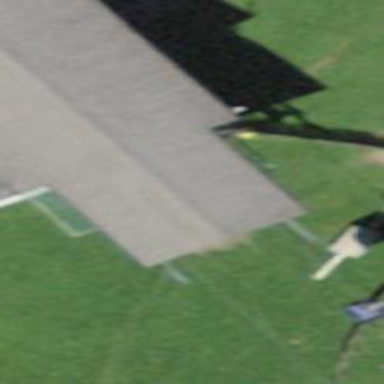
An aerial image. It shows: View of roof of building.